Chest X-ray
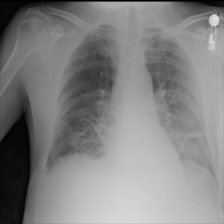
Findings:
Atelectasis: positive
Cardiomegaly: negative
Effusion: negative
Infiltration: positive
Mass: negative
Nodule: negative
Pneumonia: negative
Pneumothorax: negative
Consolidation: negative
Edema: negative
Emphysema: negative
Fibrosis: negative
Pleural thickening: negative
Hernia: negative